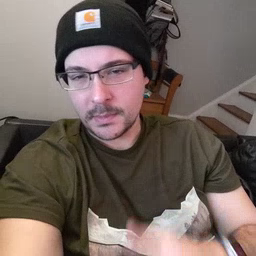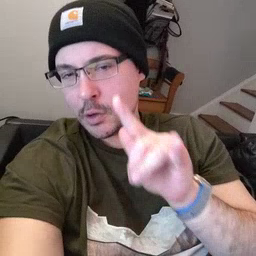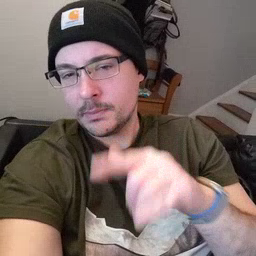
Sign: airplane